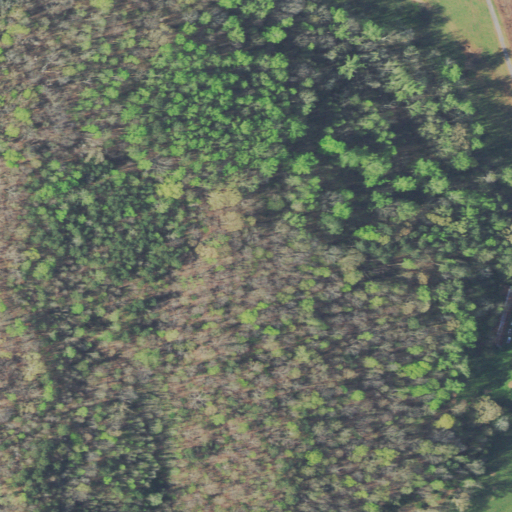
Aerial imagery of mountain in Tennessee named Quarry Knob containing deciduous forest, pasture, mixed forest, low intensity development, and grassland